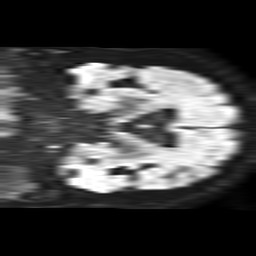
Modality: TRACE
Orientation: coronal
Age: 74
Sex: female
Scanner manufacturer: philips
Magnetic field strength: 1.5 T
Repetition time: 4.6 s
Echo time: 0.08631 s